Field crop: maize
Growth stage: 2
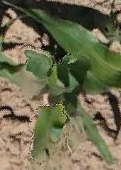
Species: maize